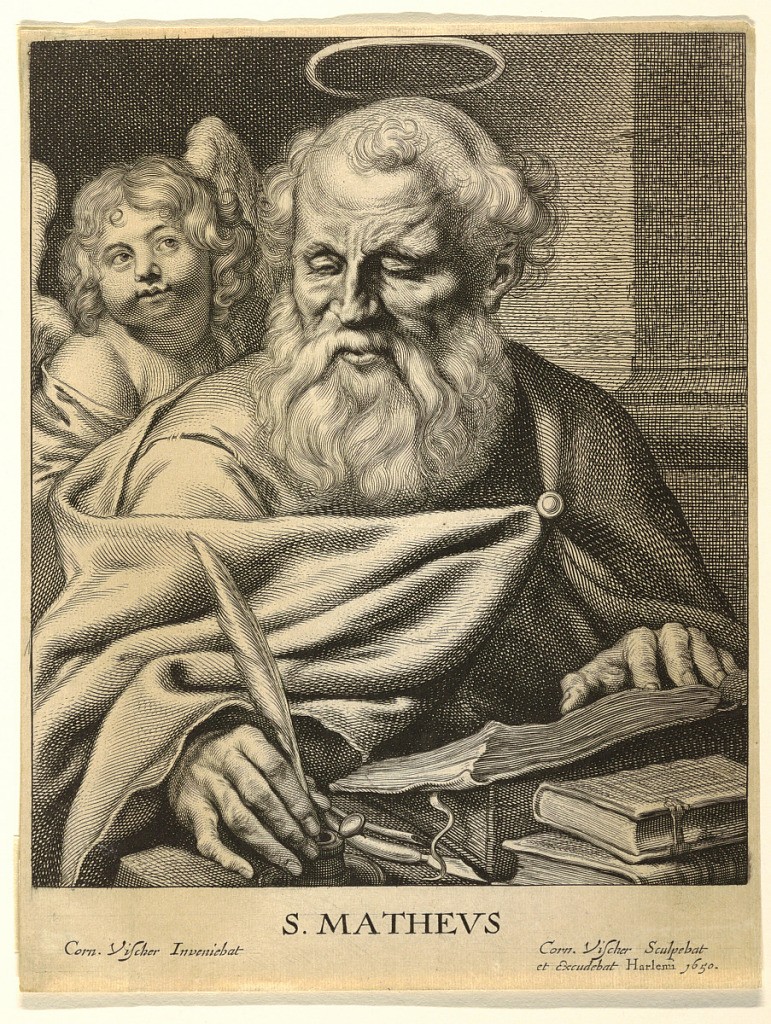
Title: St. Matthew (S.Mathevs)
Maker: Cornelis Visscher, Netherlandish, 1629-1658
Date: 1650
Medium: Engraving on off-white laid paper
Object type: Print
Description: Saint Matthew is presented in three-quarter view seated at a desk writing his gospel. In his right hand he holds a quill and his left hand rests on an open book. He is accompanied by his attribute, a young angel who appears at left, just behind the Saint's shoulder.